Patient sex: M
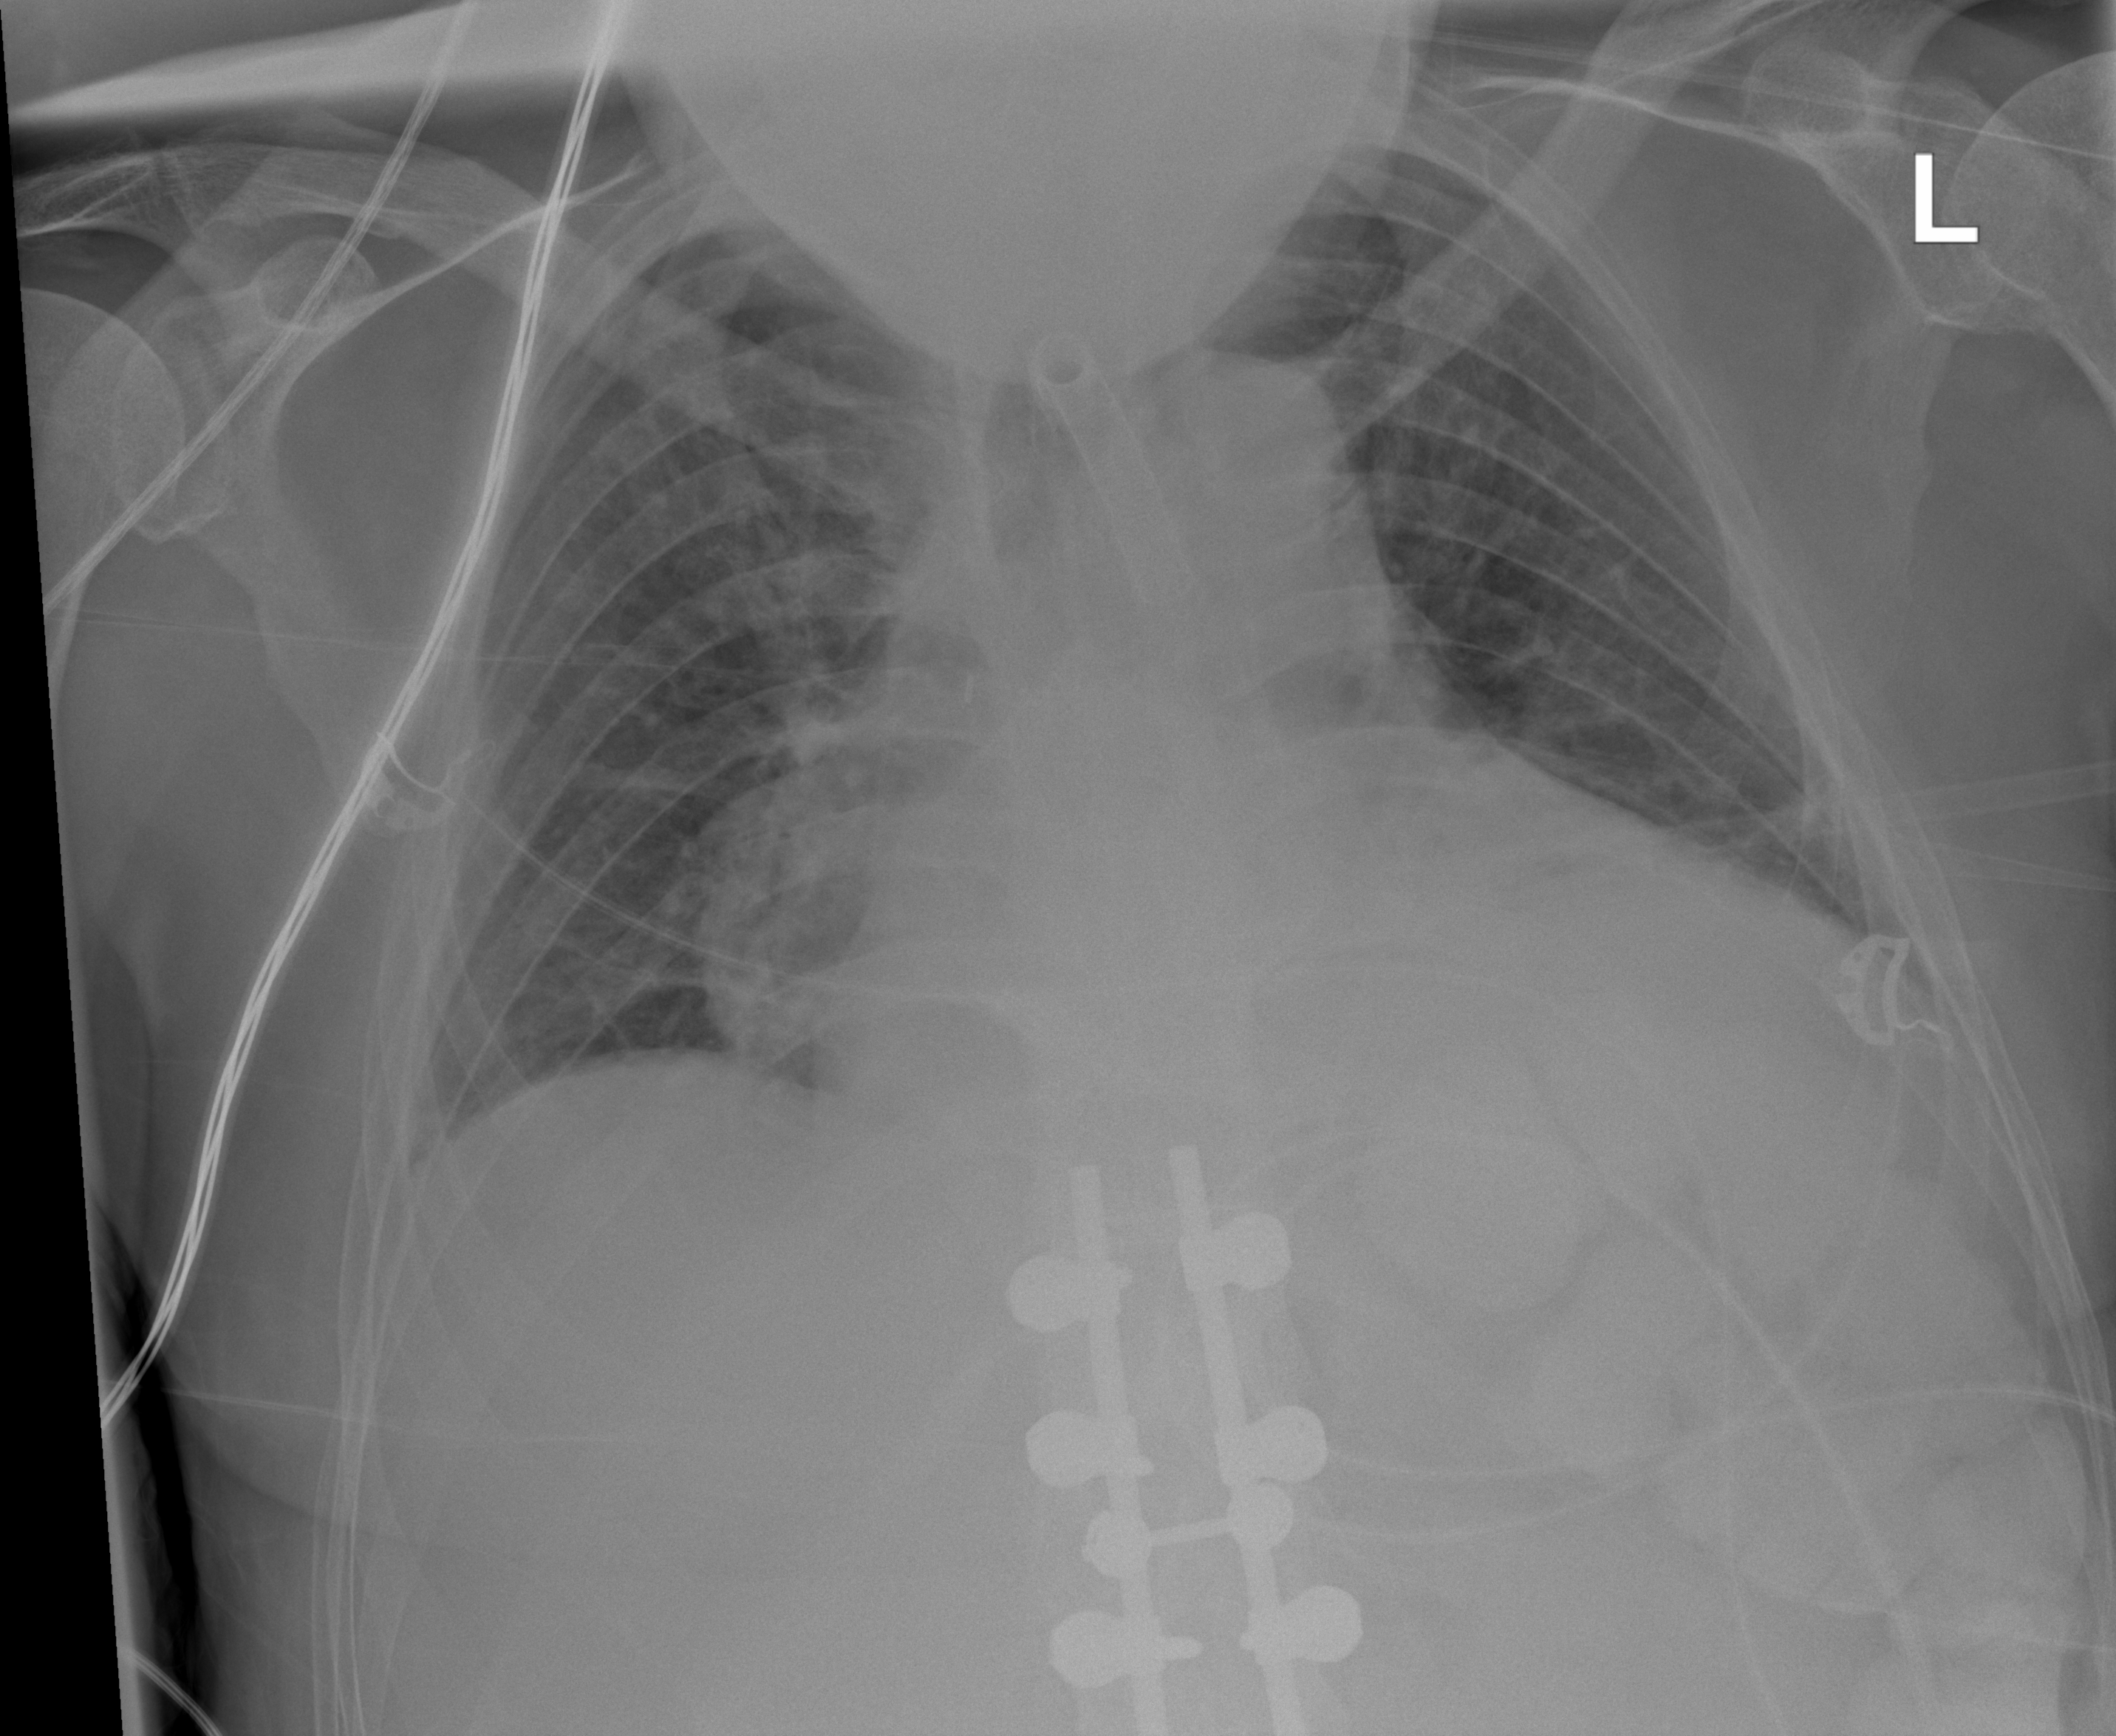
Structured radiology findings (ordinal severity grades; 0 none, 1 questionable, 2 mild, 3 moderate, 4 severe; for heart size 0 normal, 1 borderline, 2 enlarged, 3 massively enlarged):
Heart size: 3
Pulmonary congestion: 2
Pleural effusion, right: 0
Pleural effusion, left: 2
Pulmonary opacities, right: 0
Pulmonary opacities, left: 0
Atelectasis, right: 2
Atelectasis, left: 2